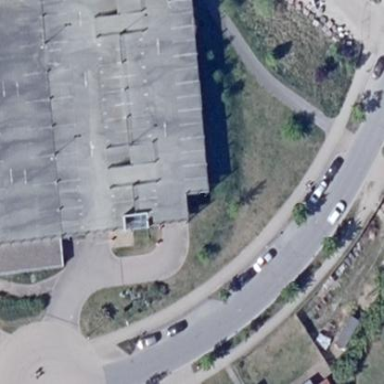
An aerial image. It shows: Multi-storey parking building.